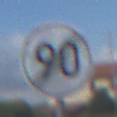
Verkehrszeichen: EndeGeschwindigkeit90
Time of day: MorningAfternoon
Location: Outdoor (Suburban)
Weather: PartlyCloudy
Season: NotSpecified
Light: Natural